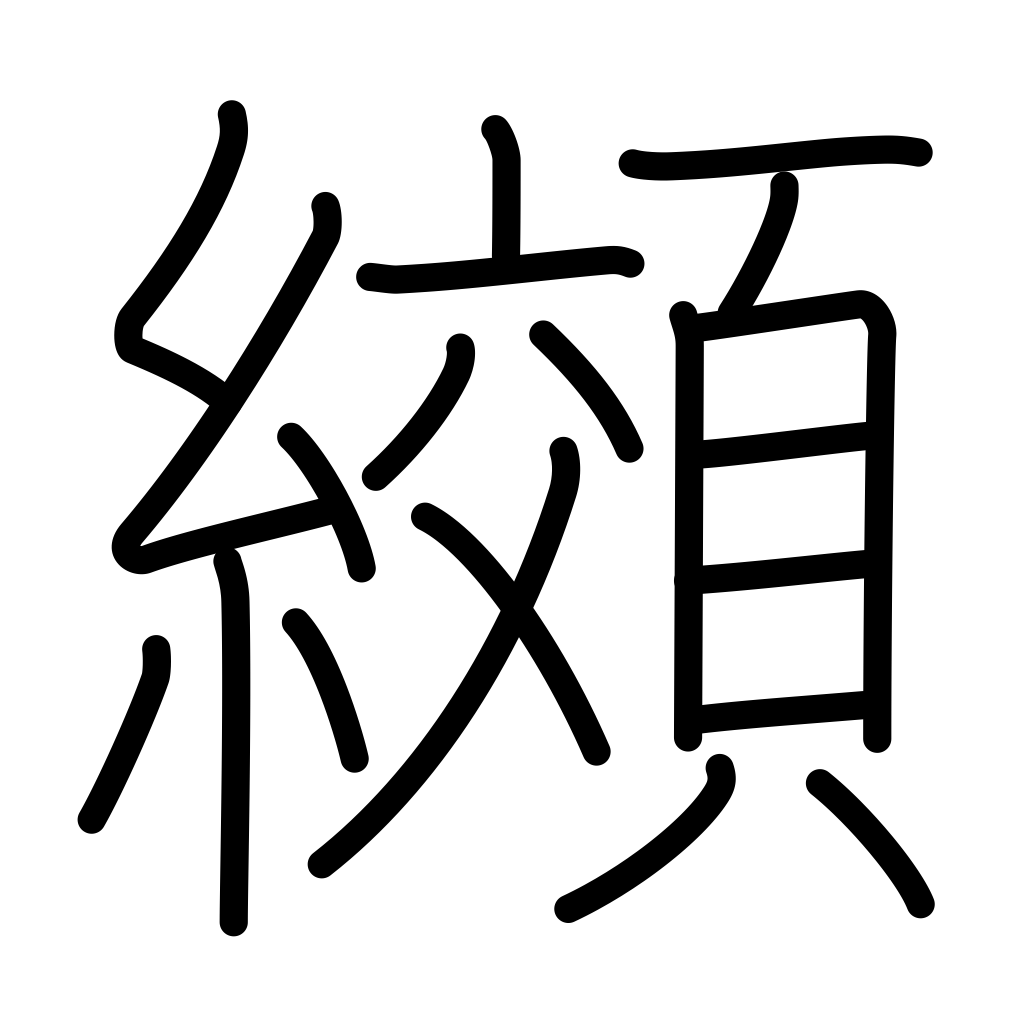
Meaning: tie-dyeing